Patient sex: M
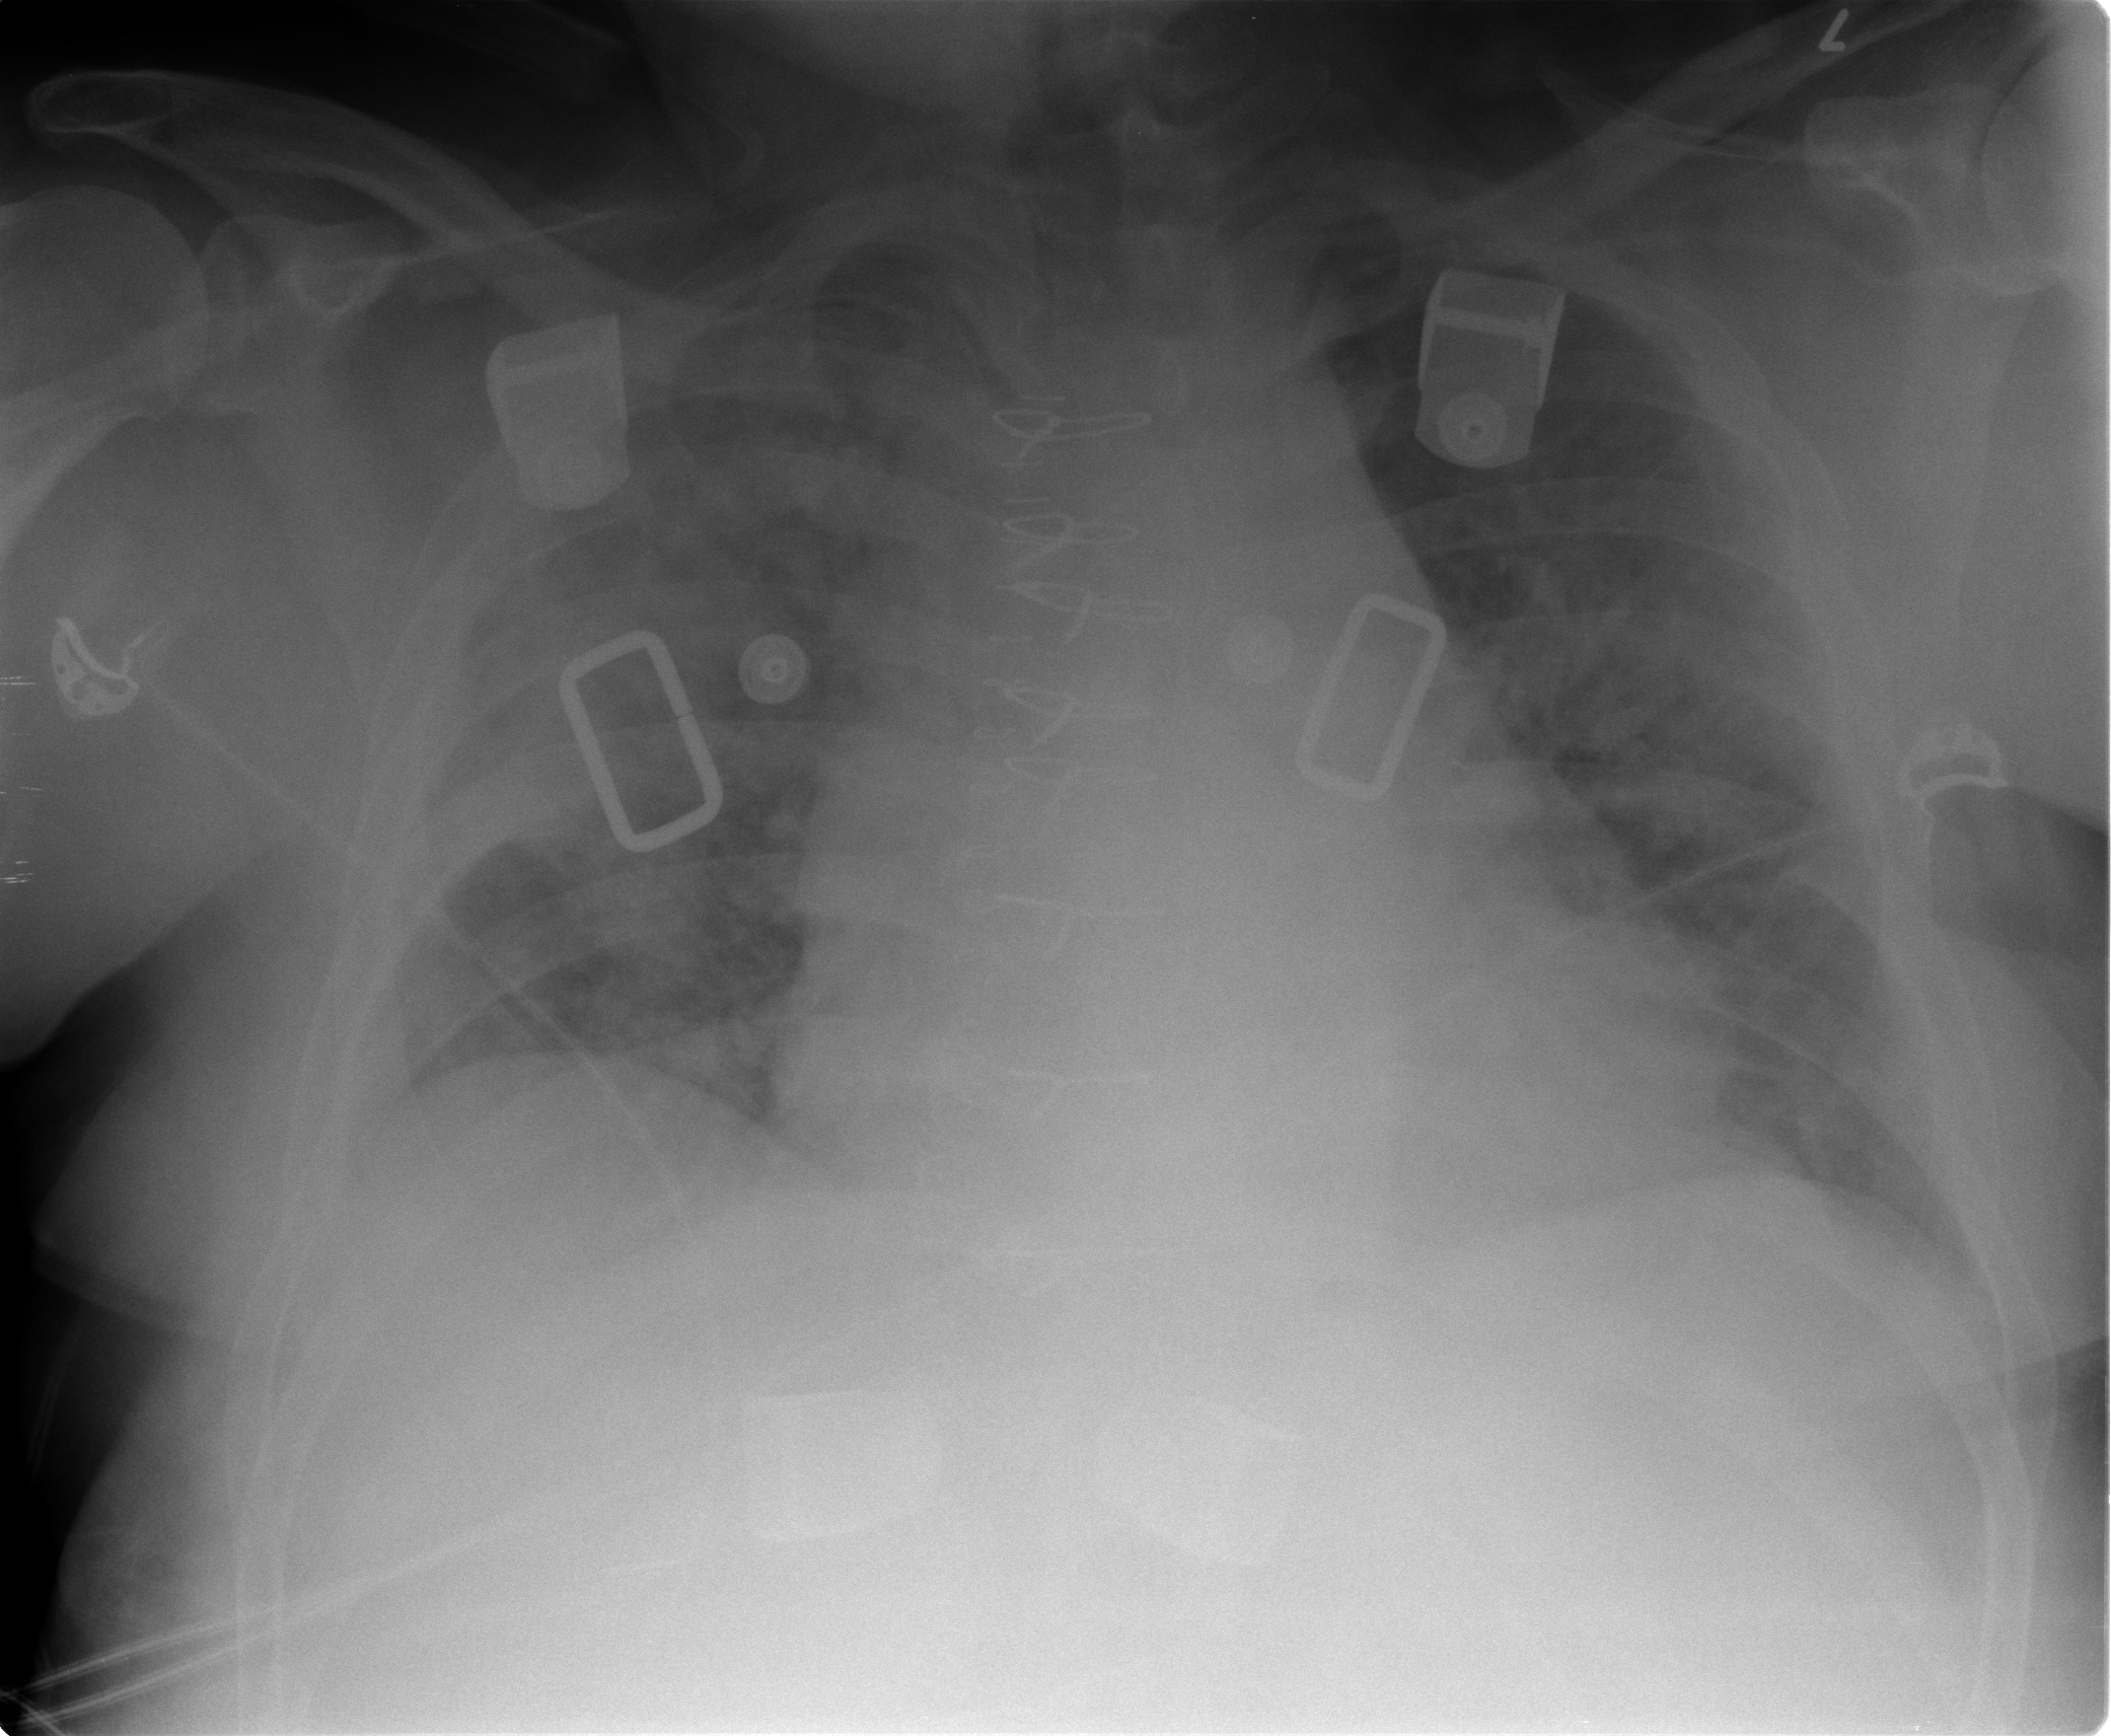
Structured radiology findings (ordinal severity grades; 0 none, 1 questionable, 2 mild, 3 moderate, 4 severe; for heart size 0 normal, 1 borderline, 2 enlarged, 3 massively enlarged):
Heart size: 2
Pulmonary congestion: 3
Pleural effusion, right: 0
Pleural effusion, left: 0
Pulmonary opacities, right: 2
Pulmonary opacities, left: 3
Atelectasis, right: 2
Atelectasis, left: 2